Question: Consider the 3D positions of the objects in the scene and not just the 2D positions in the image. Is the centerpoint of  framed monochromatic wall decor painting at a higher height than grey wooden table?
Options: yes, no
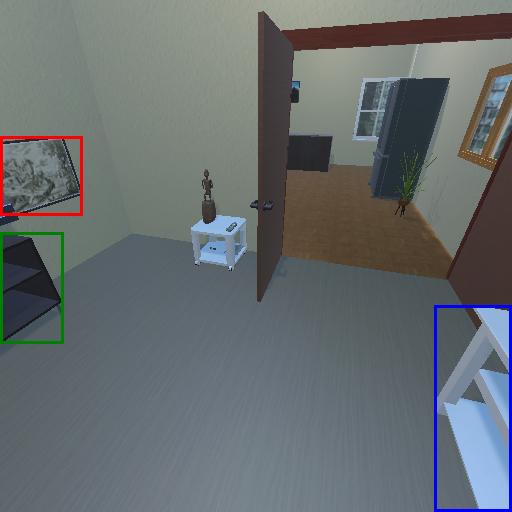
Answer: yes